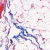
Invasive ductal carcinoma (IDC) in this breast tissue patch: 0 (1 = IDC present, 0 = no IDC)